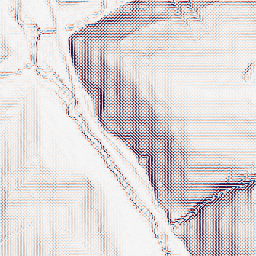
Category: wavelet
Decomposition family: wavelet_biorthogonal
Decomposition parameters: wavelet: bior1.3
level: 2
Upsampling method: cubic_catmull_rom
Upsampling parameters: scale: 8
Upsampling scale: 8